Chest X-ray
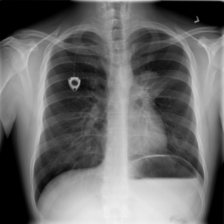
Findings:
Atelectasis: negative
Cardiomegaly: negative
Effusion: negative
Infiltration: negative
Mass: negative
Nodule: negative
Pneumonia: negative
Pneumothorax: negative
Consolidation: negative
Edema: negative
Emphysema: negative
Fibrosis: negative
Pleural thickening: negative
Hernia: negative